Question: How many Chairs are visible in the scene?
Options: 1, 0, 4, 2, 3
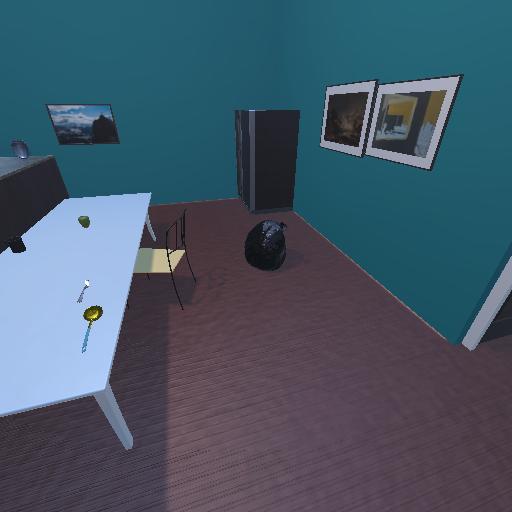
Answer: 1